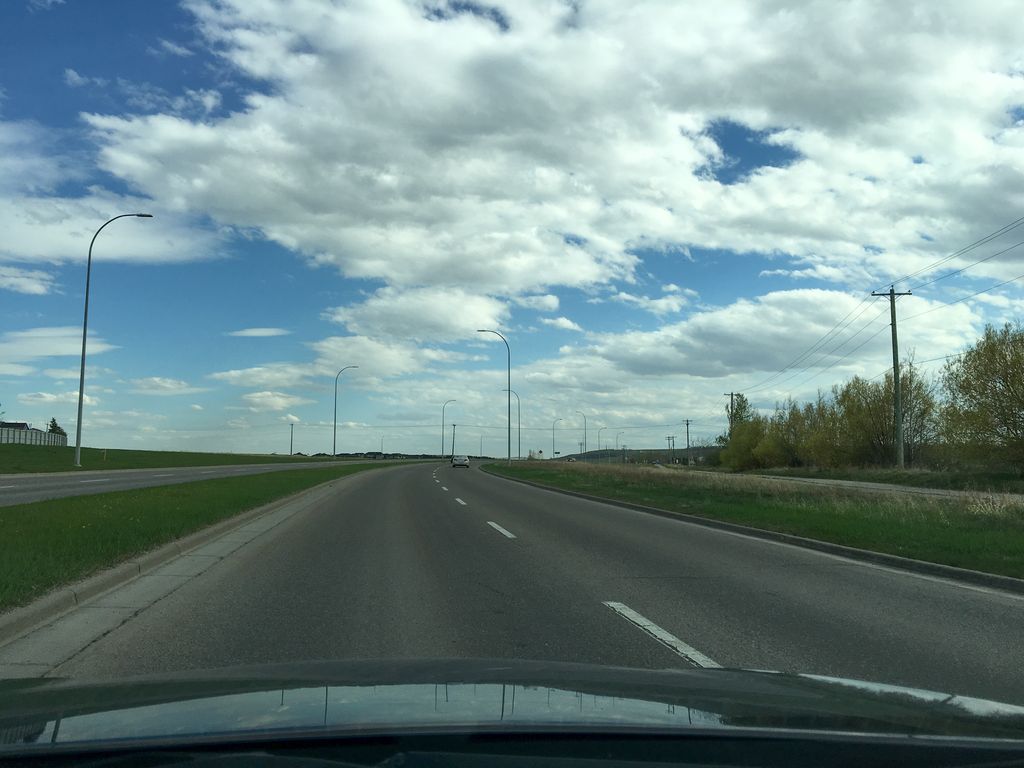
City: calgary